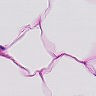
Metastatic tissue present: no